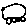
Label: car